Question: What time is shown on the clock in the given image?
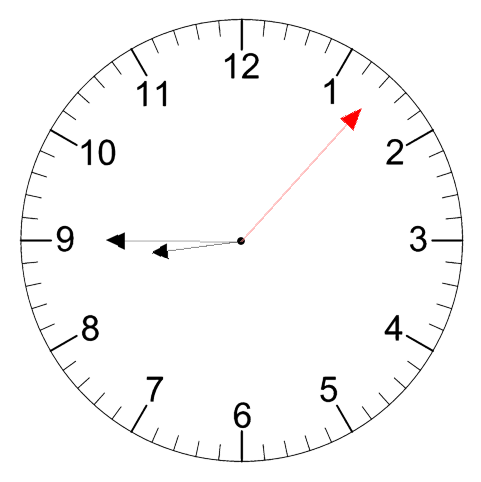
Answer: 08:45:07